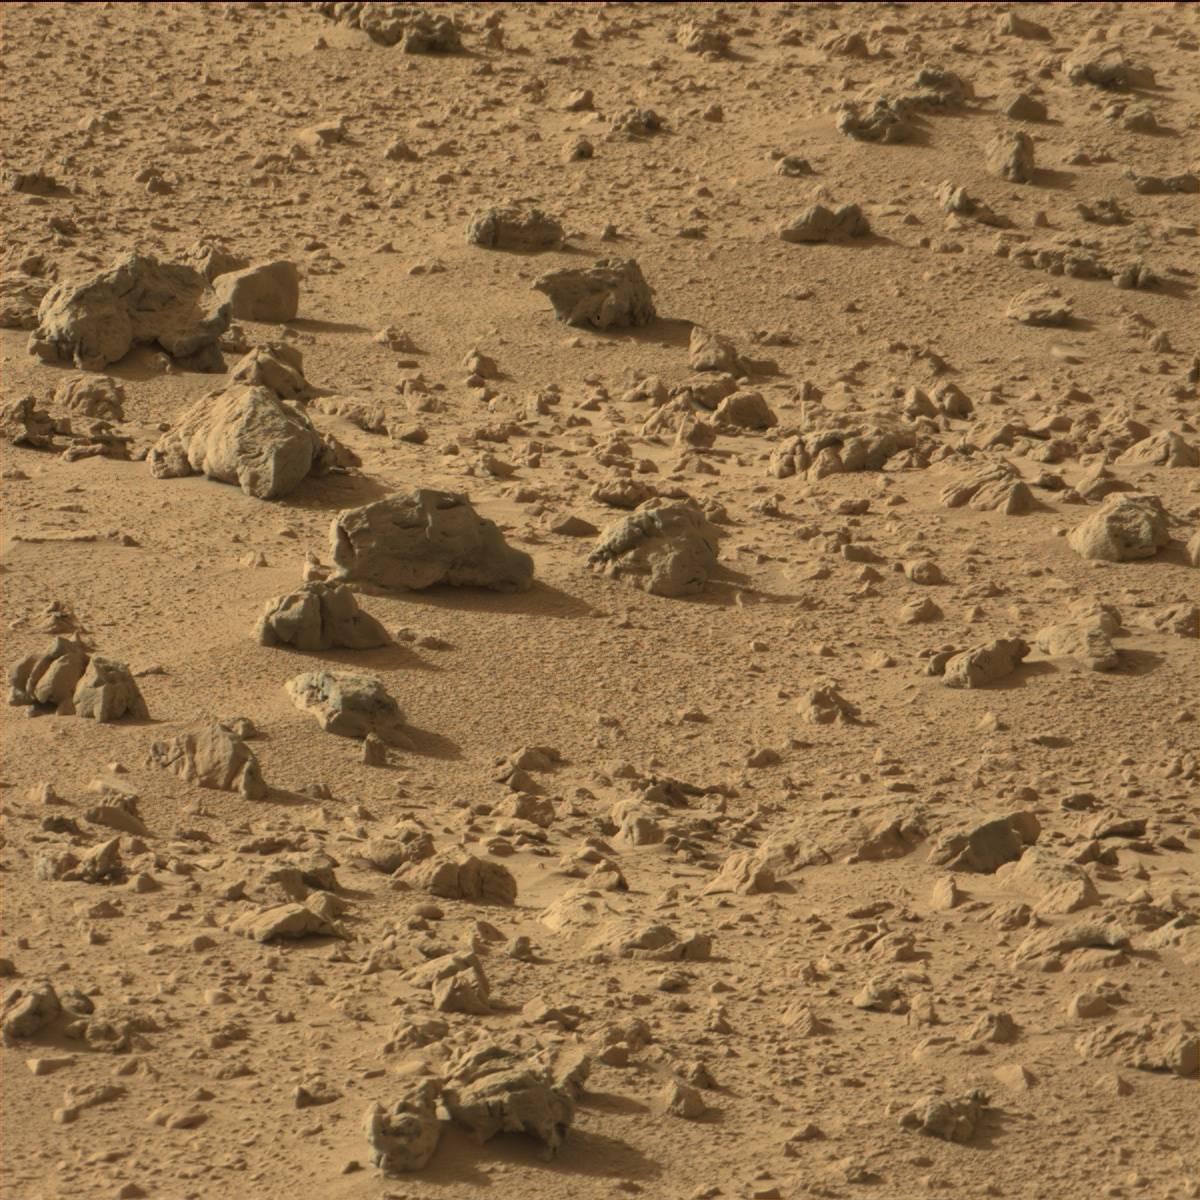
Terrain classes present: Bedrock, Rock, Sand / Soil